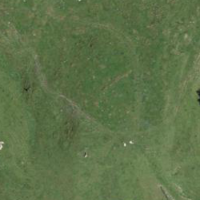
EUNIS habitat code: 25
Species observed at this site:
Viola calcarata